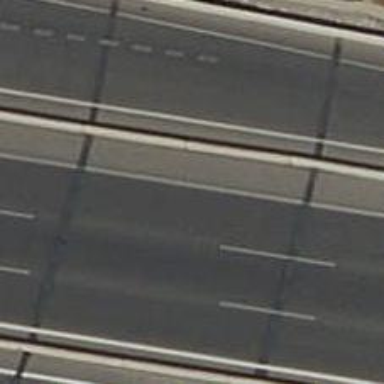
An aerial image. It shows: Asphalt surface tunnel on motorway link.